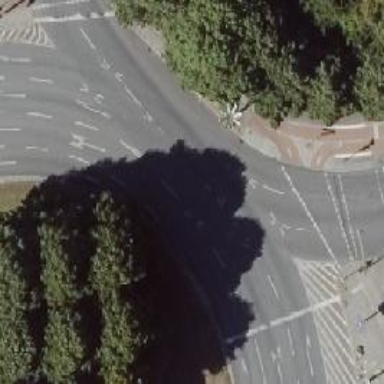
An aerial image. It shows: Asphalt secondary road leading to circular junction.